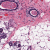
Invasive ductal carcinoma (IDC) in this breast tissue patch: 0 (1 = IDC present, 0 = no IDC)